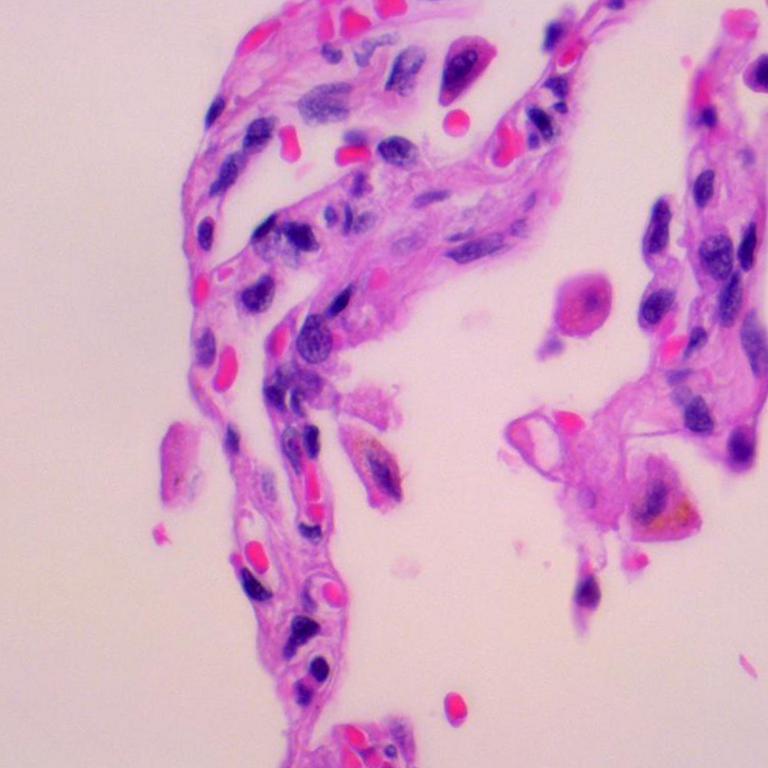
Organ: lung
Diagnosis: benign